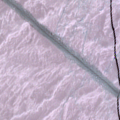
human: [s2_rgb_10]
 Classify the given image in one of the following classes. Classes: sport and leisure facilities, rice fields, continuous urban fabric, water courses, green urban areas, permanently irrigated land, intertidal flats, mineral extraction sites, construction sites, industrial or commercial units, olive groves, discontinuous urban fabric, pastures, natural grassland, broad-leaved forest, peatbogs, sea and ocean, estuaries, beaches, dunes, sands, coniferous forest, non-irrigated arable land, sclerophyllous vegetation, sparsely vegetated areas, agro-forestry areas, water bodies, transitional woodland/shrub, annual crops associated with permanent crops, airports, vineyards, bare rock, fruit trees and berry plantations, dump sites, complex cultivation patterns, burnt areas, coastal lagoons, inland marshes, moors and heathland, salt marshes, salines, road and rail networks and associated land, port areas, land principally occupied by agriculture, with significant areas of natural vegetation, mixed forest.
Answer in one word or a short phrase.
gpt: sea and ocean